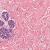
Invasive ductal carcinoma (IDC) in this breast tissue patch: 0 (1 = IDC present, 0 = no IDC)